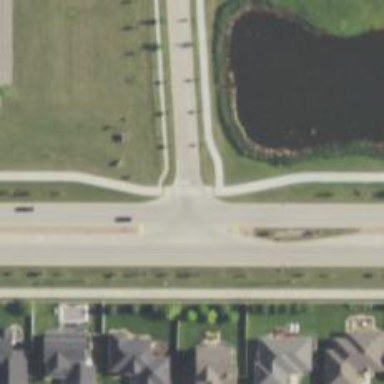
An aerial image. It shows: Marked crossing on cycleway road.